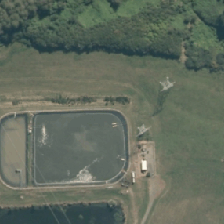
Land cover: lake_pond